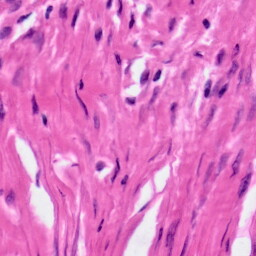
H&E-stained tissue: Ovarian